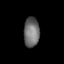
Tissue: lung
Cell type: Epithelial cells
Senescence score: 0.2303
Nuclear area (px): 450
Mean DAPI intensity: 111.382